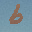
Label: 6